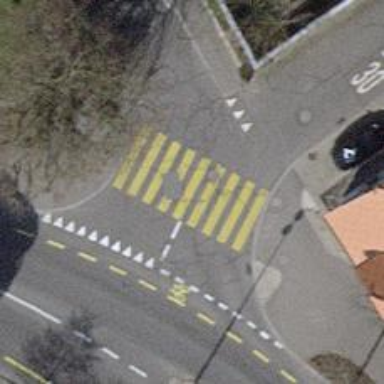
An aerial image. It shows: Zebra crossing on the road.